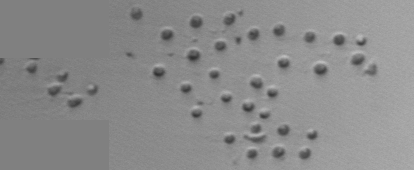
Label: Parvicorbicula_socialis